Question: Count the number of objects in the diagram.
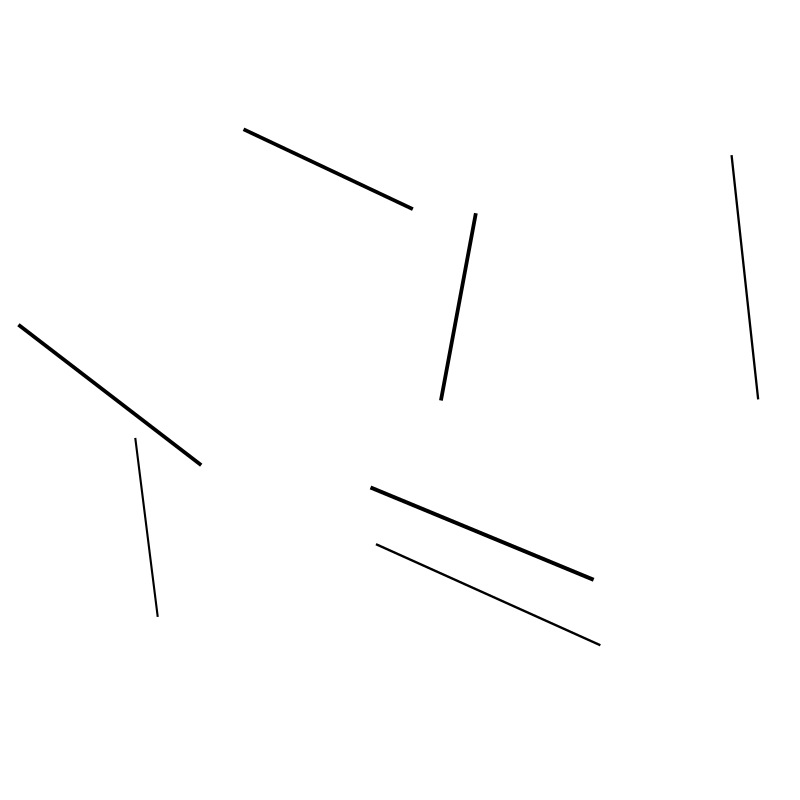
Answer: 7